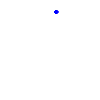
Particle: kaon